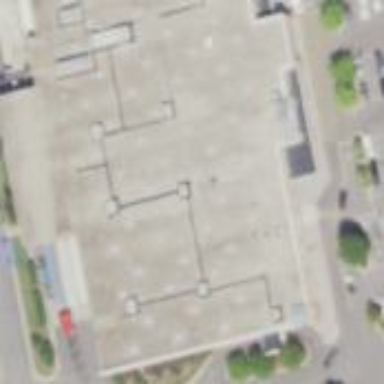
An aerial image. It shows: Commercial building.